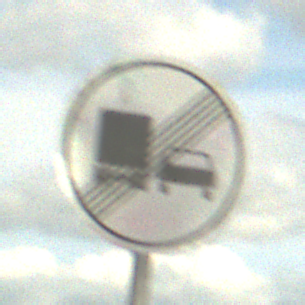
Verkehrszeichen: EndeUeberholverbotKraftfahrzeuge
Umgebung: Outdoor, RoadRail
Tageszeit: Midday
Wetter: PartlyCloudy
Licht: Natural
Jahreszeit: NotSpecified
Kontrast: HighContrast